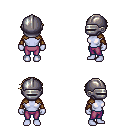
a pixel art fantasy rpg character, female body template, dark elf, purple skin, leather shoulder armor, magenta pants, white blonde short bangs hairstyle, metal helm, cloth bracers, four views (front, back, left, right), 2x2 character sprite sheet, small pixel art, hard edges, no anti-aliasing